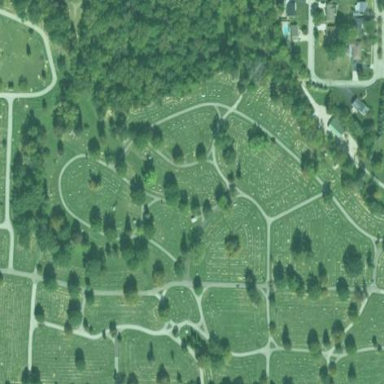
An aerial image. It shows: Graveyard.